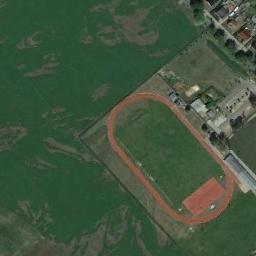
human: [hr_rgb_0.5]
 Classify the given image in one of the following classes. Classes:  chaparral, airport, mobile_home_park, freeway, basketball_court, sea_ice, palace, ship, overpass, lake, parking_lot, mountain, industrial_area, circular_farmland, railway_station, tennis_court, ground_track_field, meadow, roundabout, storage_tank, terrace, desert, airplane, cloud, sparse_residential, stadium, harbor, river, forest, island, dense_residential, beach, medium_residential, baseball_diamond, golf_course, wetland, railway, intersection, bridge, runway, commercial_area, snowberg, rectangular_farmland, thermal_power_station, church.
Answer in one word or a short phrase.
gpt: ground_track_field